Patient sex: F
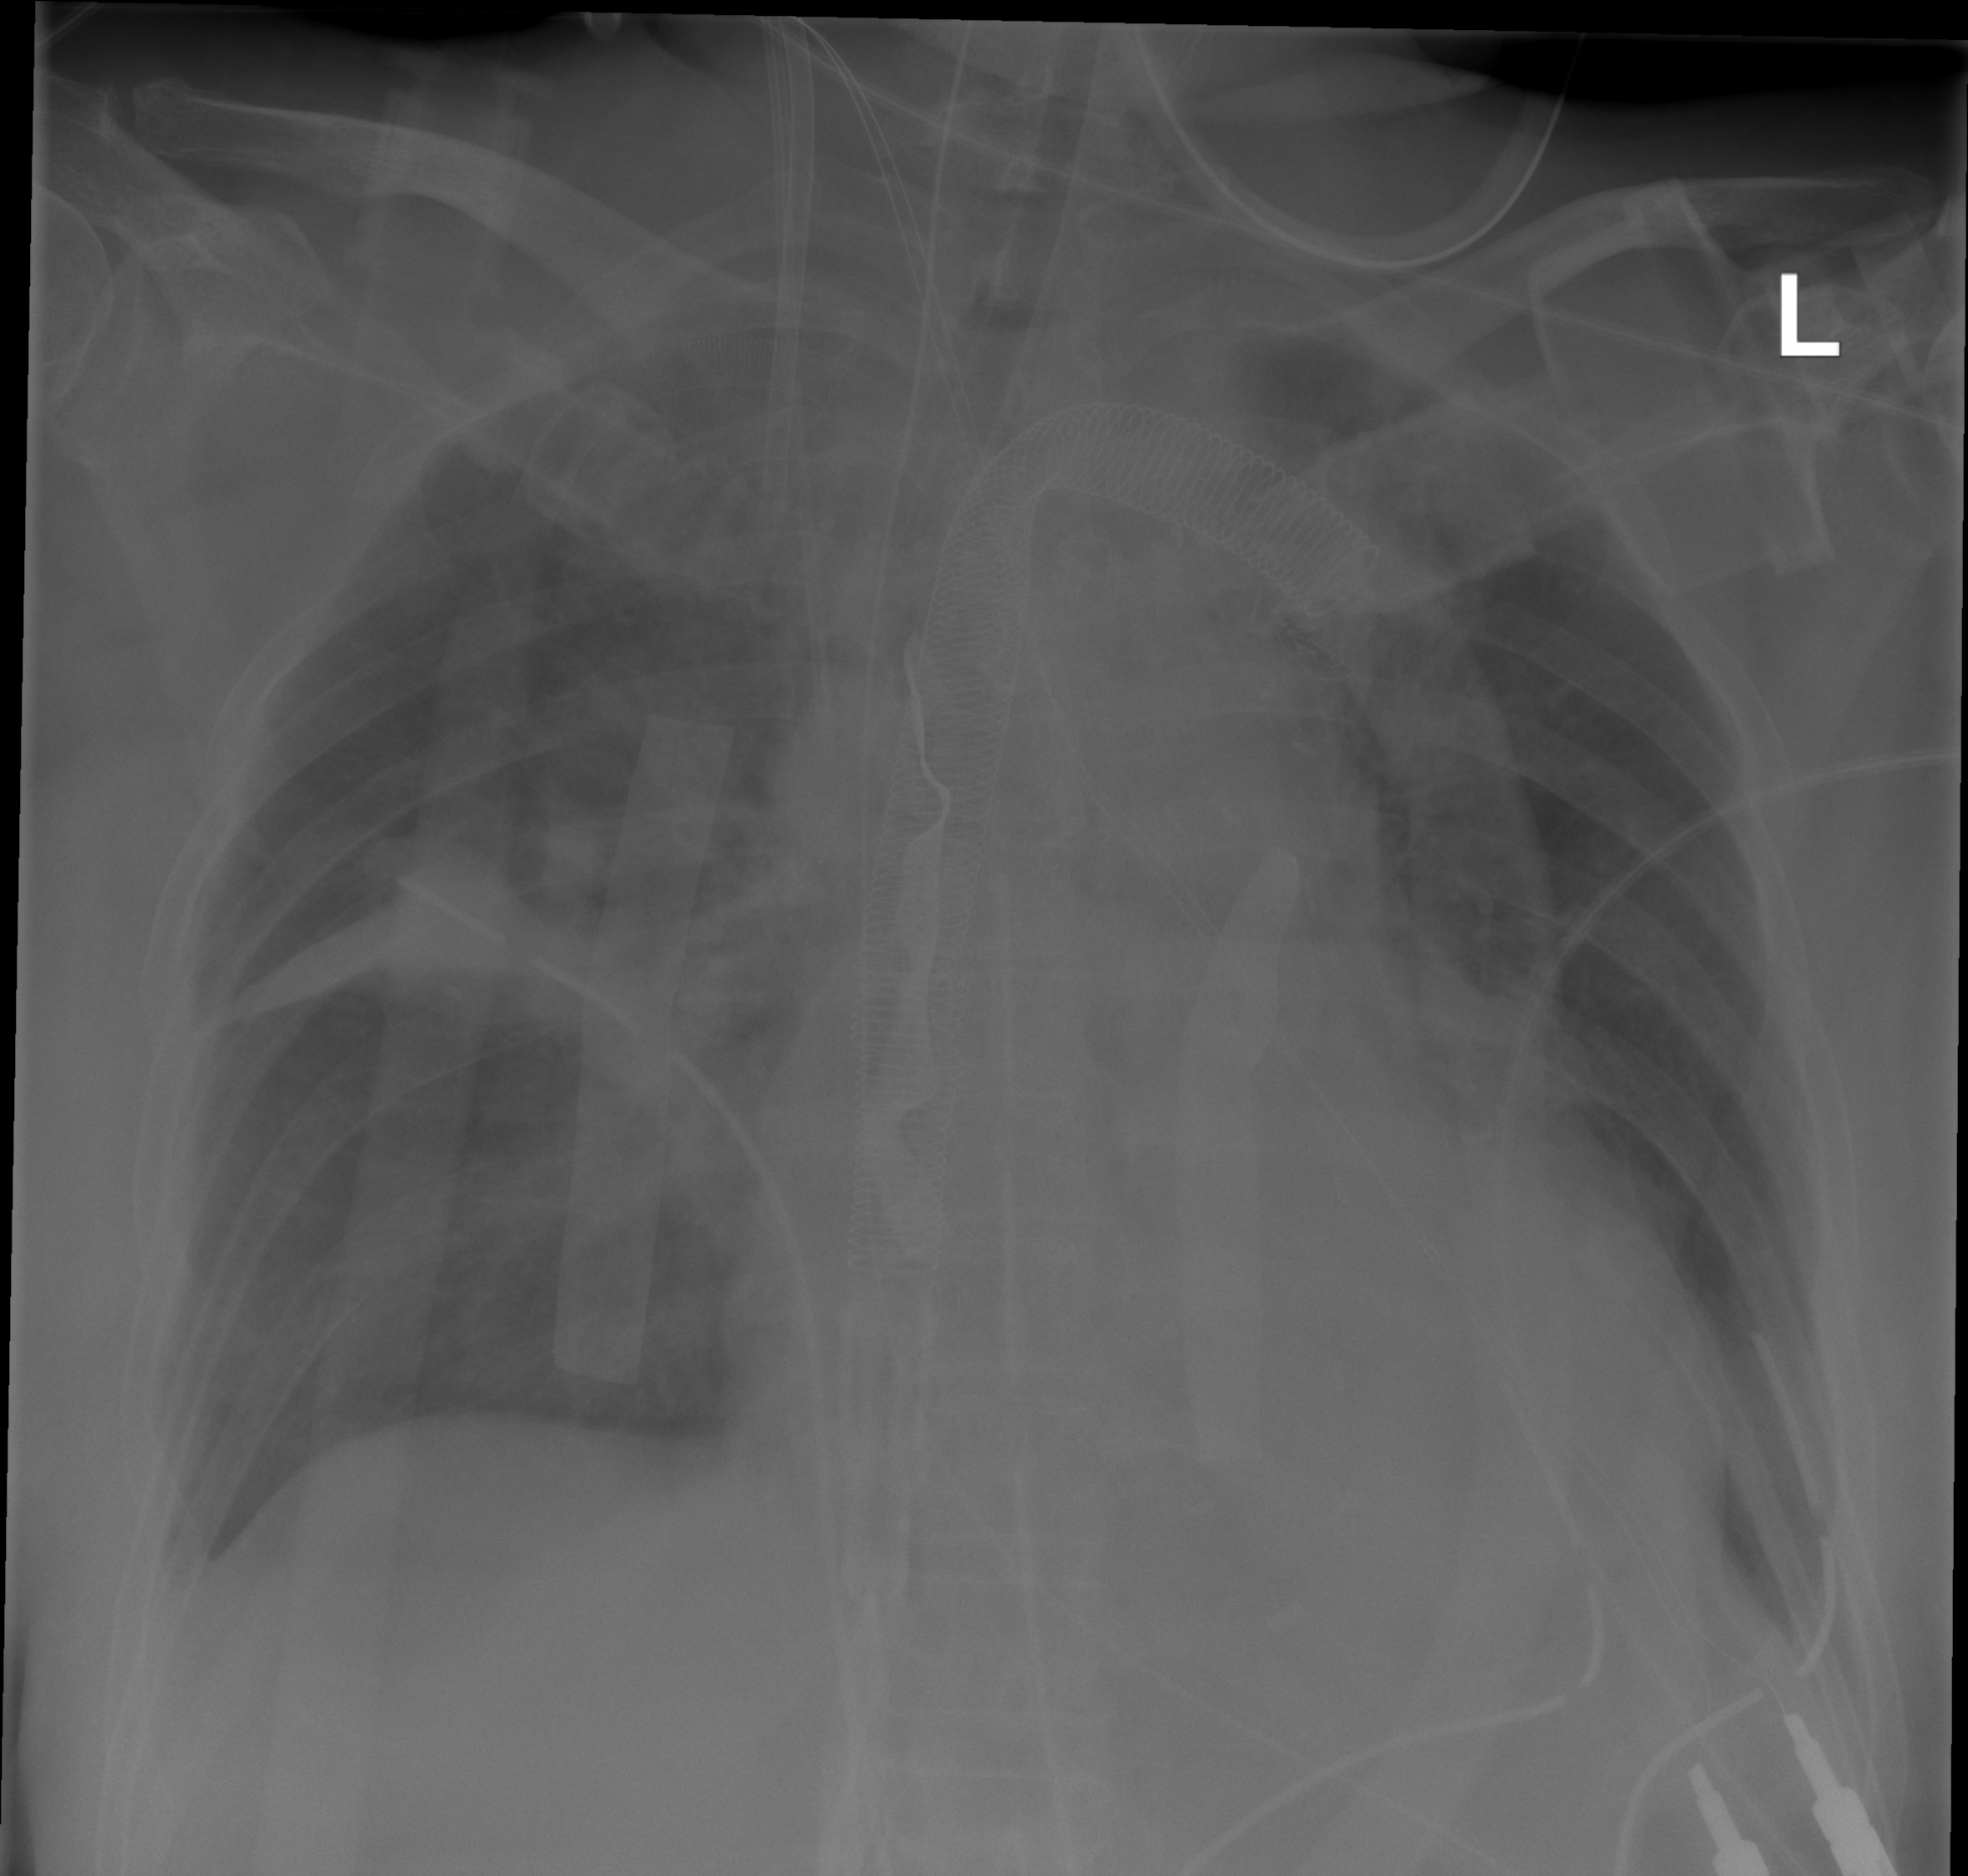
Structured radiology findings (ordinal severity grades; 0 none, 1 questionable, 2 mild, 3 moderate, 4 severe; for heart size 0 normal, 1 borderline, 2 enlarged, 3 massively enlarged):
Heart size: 2
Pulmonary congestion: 2
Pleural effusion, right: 0
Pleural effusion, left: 0
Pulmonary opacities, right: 2
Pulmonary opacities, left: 0
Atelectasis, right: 2
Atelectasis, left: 0